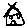
Label: house